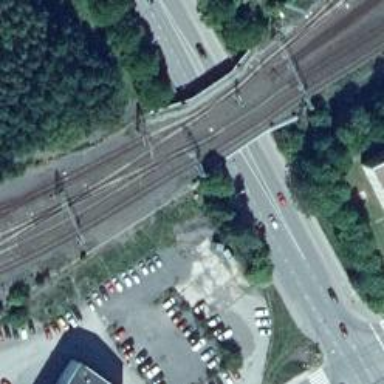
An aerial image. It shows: Bridge over railway with continuous electrified contact line.